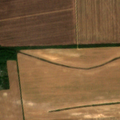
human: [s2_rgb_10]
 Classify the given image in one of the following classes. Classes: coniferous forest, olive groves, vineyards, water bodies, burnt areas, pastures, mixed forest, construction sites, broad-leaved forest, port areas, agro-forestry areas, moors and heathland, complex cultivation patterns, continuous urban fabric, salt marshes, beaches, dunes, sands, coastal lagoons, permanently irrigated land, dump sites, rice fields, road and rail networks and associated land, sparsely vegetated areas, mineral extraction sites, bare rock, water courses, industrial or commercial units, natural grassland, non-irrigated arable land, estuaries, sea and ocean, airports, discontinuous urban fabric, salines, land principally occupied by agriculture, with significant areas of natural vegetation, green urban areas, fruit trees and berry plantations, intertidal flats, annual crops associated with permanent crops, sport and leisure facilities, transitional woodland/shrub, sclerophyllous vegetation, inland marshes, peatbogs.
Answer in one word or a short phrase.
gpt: non-irrigated arable land, broad-leaved forest